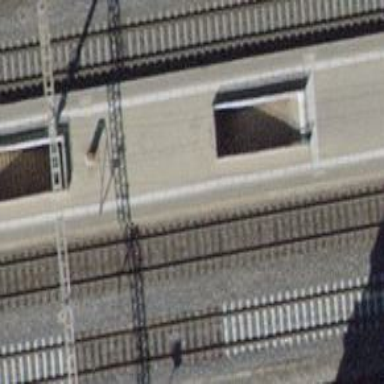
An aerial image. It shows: Concrete footway passing through tunnel.